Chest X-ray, AP view. Patient: 38 years old, sex F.
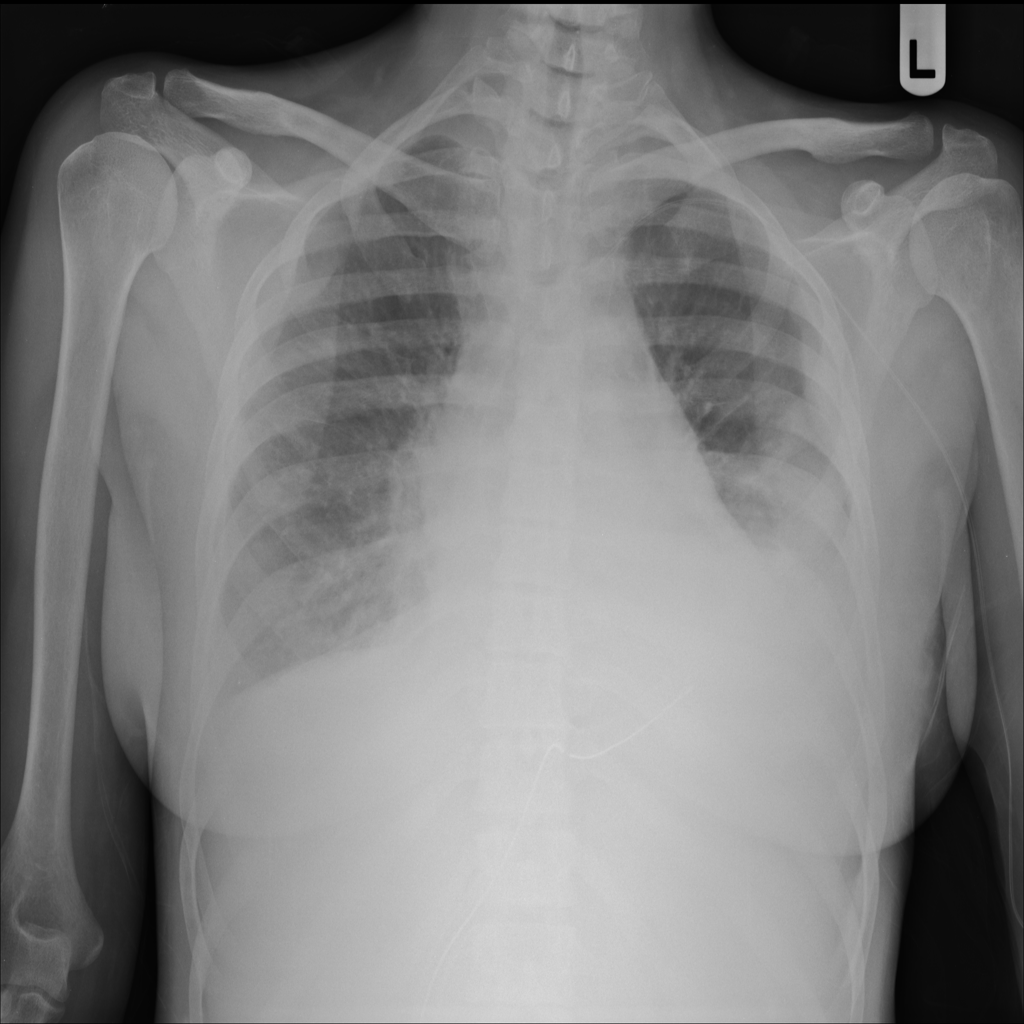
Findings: Effusion, Mass